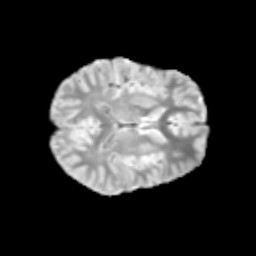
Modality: T2w
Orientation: axial
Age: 12
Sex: male
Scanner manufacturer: siemens
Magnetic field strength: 3 T
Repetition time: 3.8 s
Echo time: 0.07 s